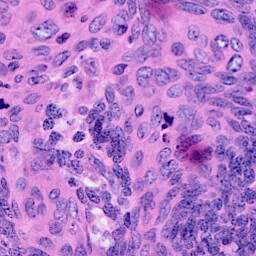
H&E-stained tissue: Cervix